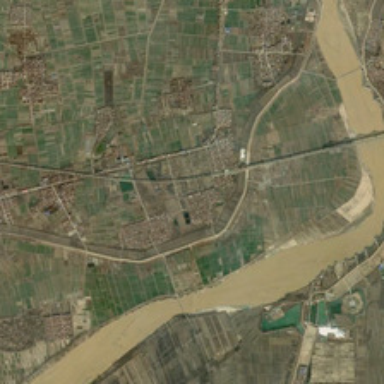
Many pieces of farmlands are in two sides of a khaki river .